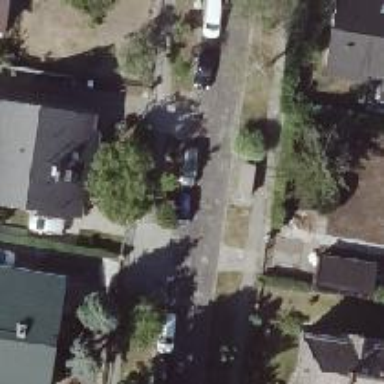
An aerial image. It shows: Driveway.